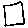
Label: square